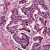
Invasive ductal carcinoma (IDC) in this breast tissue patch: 1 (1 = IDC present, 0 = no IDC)